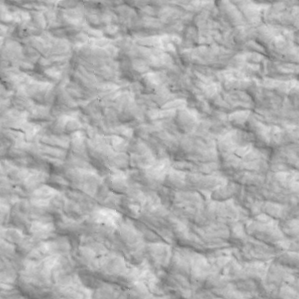
Label: non_frost